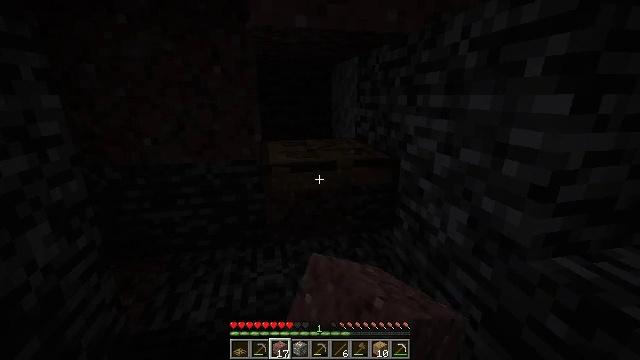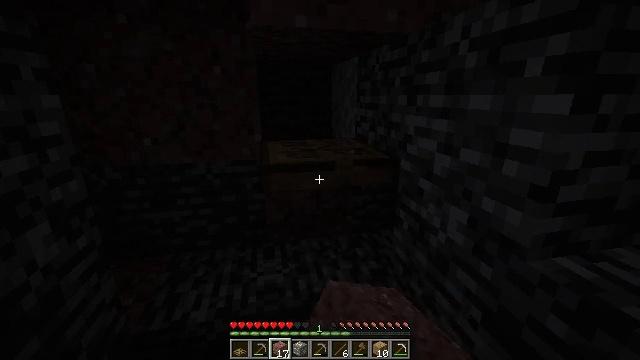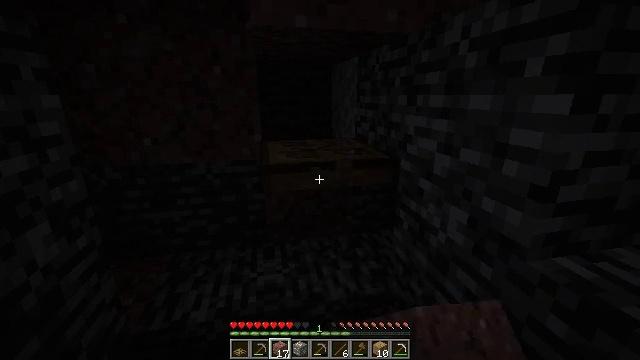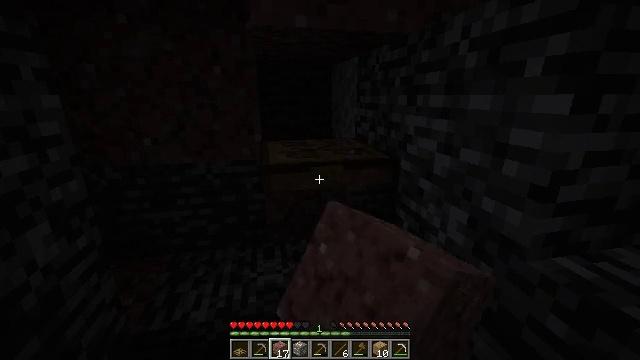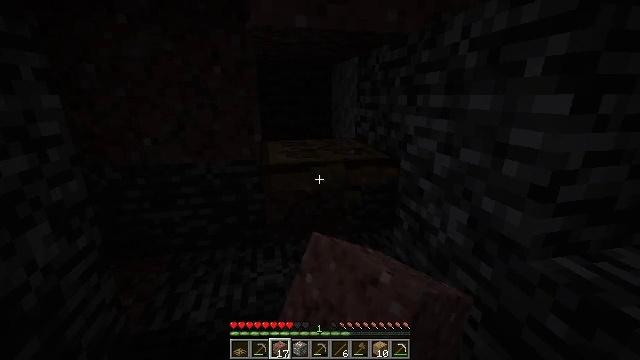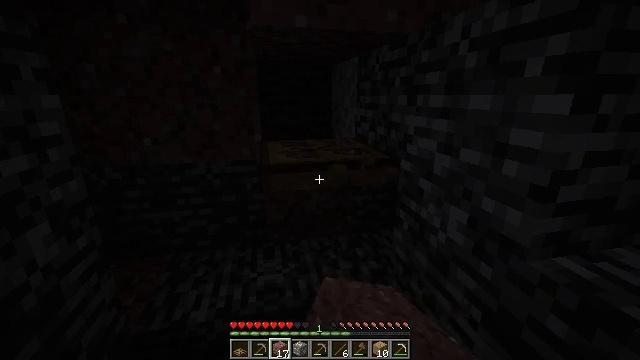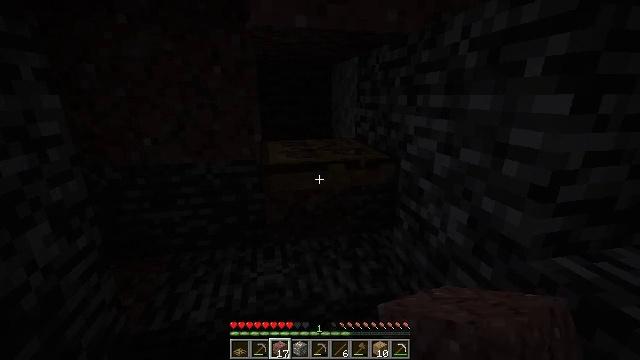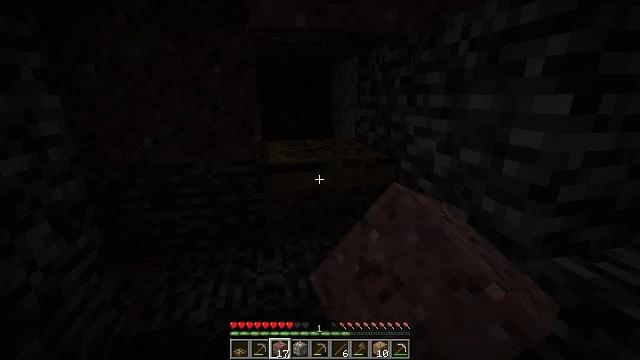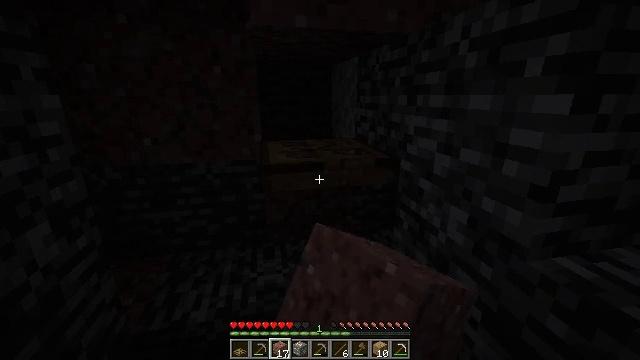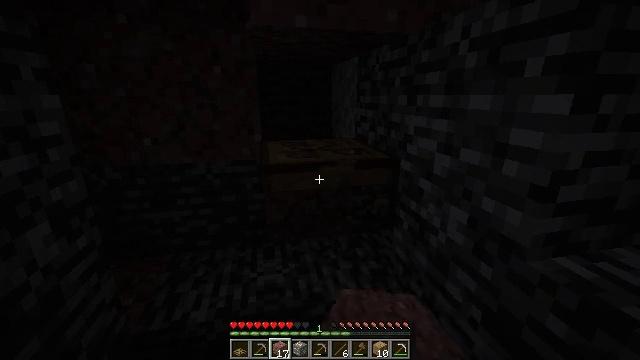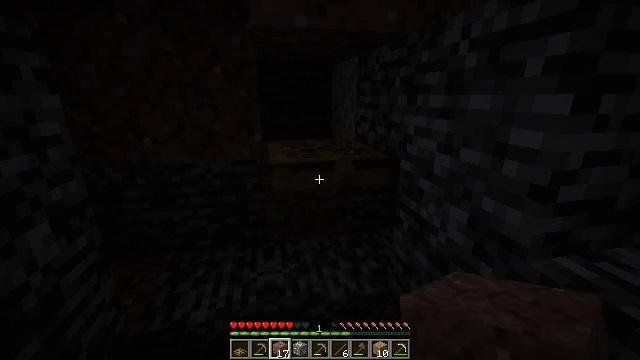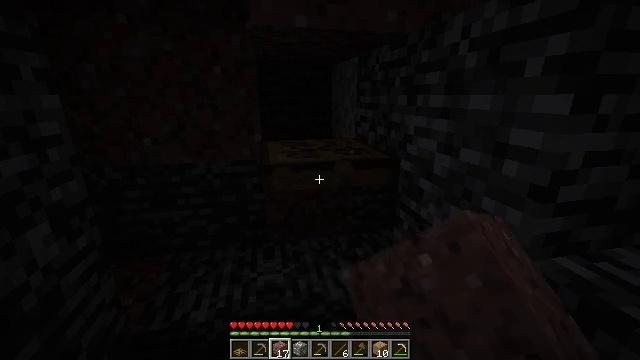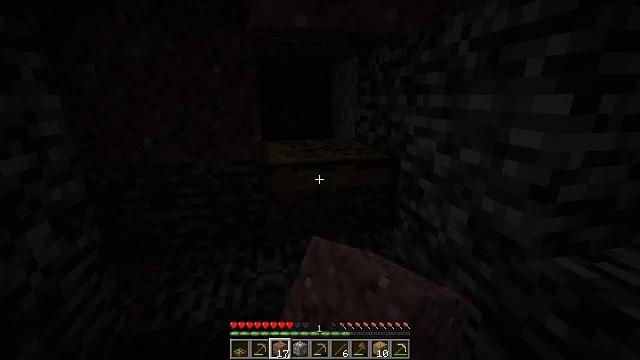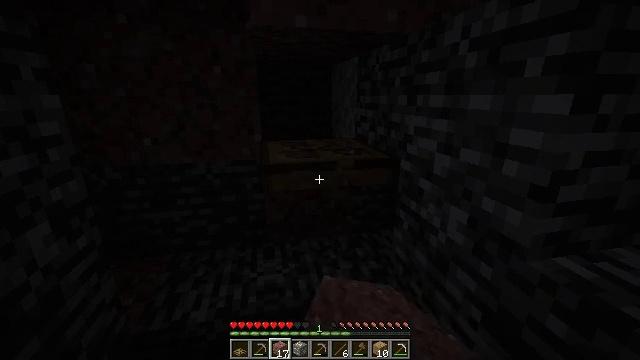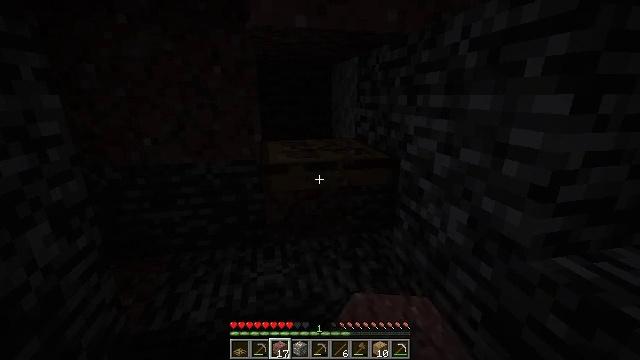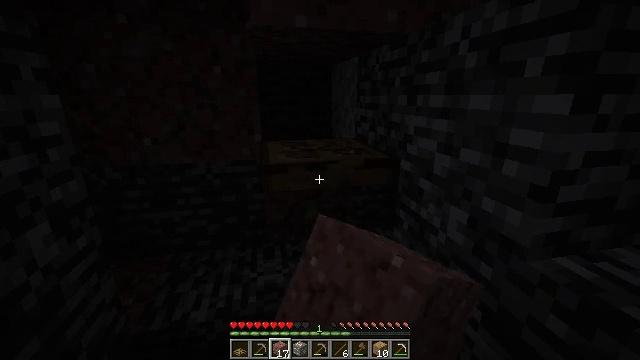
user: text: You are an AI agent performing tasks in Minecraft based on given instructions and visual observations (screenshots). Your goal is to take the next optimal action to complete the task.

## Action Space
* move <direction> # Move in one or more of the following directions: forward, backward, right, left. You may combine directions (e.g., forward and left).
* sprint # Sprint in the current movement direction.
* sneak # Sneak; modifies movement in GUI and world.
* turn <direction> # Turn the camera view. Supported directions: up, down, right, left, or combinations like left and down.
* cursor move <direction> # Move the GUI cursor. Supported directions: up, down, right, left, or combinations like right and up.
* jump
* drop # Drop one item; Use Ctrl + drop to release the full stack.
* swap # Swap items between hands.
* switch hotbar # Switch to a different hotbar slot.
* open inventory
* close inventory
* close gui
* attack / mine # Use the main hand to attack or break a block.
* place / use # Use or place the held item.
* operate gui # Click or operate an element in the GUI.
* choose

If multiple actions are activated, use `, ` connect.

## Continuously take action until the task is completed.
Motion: motion action
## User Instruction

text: Mine the oak trapdoor.
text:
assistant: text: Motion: attack / mine
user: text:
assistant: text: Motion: attack / mine
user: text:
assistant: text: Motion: attack / mine
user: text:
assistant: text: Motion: attack / mine
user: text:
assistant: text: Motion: attack / mine
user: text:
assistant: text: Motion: attack / mine
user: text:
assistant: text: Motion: attack / mine
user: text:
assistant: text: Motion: attack / mine
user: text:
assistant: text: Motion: attack / mine
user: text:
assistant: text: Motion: attack / mine
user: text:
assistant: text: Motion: attack / mine
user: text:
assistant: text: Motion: attack / mine
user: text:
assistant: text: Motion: attack / mine
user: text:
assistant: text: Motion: attack / mine
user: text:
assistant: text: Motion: attack / mine
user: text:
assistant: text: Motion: attack / mine
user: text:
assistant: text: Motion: attack / mine
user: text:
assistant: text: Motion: attack / mine
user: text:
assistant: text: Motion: attack / mine
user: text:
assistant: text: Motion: attack / mine
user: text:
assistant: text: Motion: attack / mine
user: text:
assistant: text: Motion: attack / mine
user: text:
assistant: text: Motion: attack / mine
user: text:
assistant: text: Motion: attack / mine
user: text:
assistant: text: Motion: attack / mine
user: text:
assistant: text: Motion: attack / mine
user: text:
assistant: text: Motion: attack / mine
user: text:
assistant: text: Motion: attack / mine
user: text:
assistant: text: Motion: attack / mine
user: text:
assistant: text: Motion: attack / mine